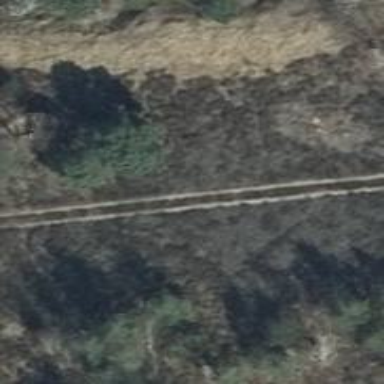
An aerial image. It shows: Dirt track road with grade 4 tracktype.